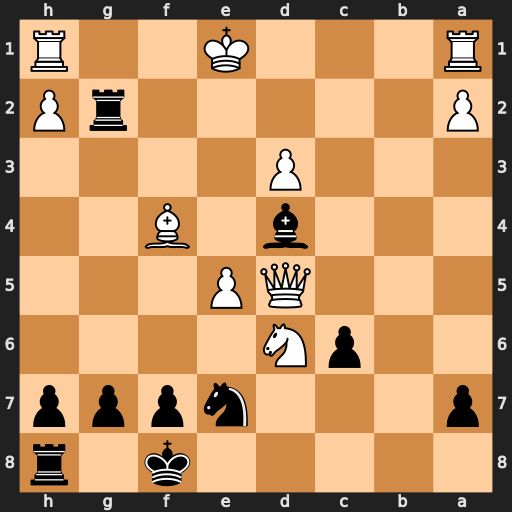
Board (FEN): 5k1r/p3nppp/2pN4/3QP3/3b1B2/3P4/P5rP/R3K2R
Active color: b
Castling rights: KQ
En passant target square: -
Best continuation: Nxd5